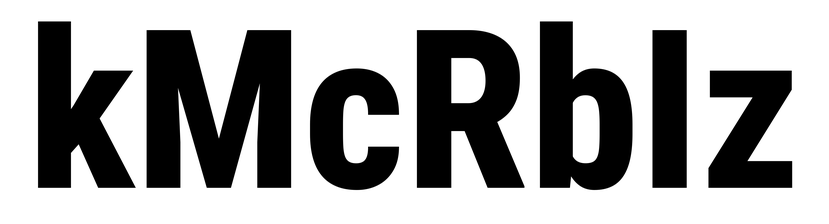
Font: Roboto_Condensed_ExtraBold